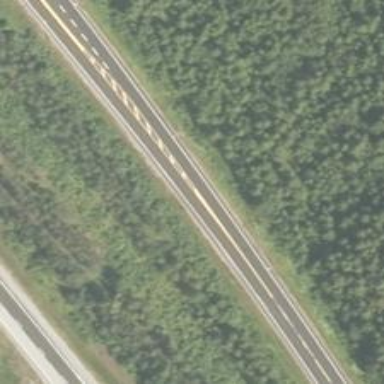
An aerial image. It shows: Secondary road with asphalt surface.